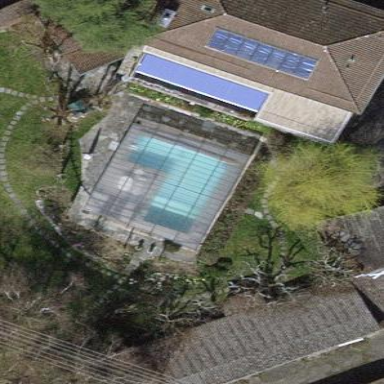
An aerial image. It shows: Swimming pool located in leisure land.